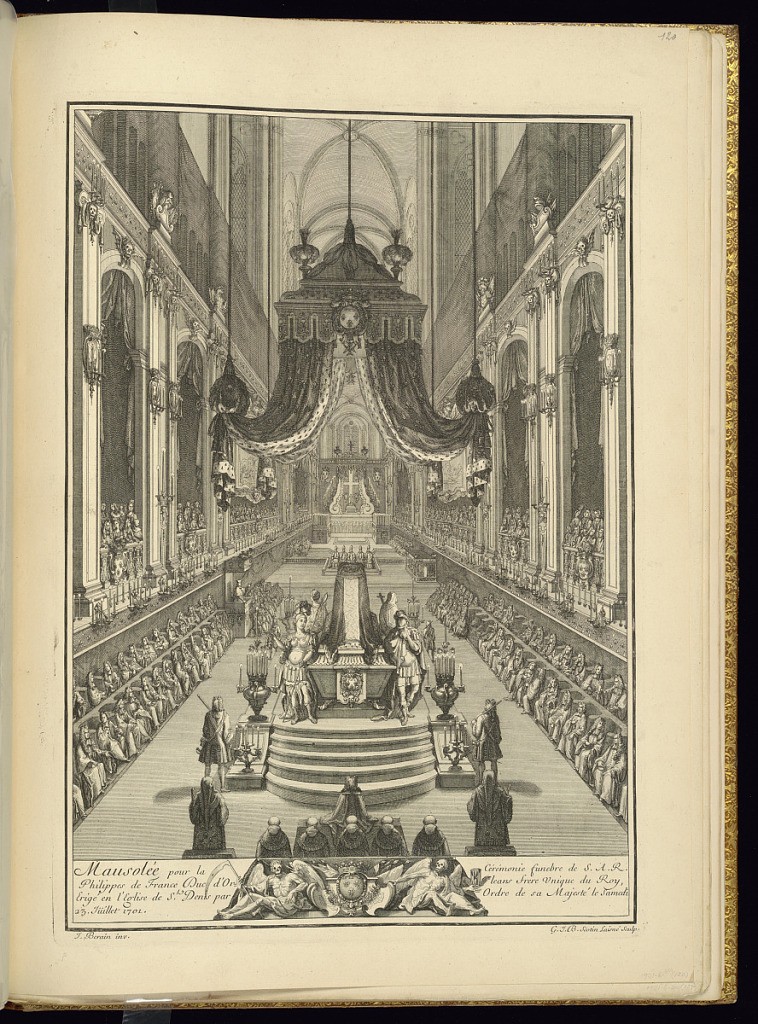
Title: Mausoleum
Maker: Jean Berain, the elder, French, 1640-1711
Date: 1711
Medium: Engraving on laid paper
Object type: Bound print
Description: Scene of the mausoleum and funeral ceremony for the Duc d'Orléans erected and held in the church of Saint Denis. The monument is placed under a baldachin and is flanked on either side by rows of sitting funereal attendees. The plate is signed.